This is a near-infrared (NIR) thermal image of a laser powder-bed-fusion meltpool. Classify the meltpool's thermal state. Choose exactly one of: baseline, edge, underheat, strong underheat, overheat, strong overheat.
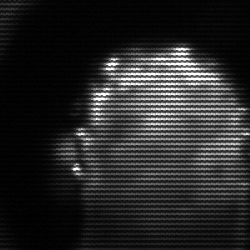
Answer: baseline